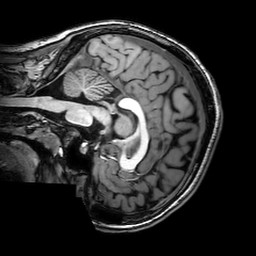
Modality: T1w
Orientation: sagittal
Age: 19
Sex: female
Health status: healthy
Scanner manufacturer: philips
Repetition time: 0.008239 s
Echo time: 0.00378 s